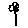
Label: flower